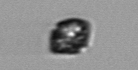
Label: Kryptoperidinium_triquetrum